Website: bh-photo
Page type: payment
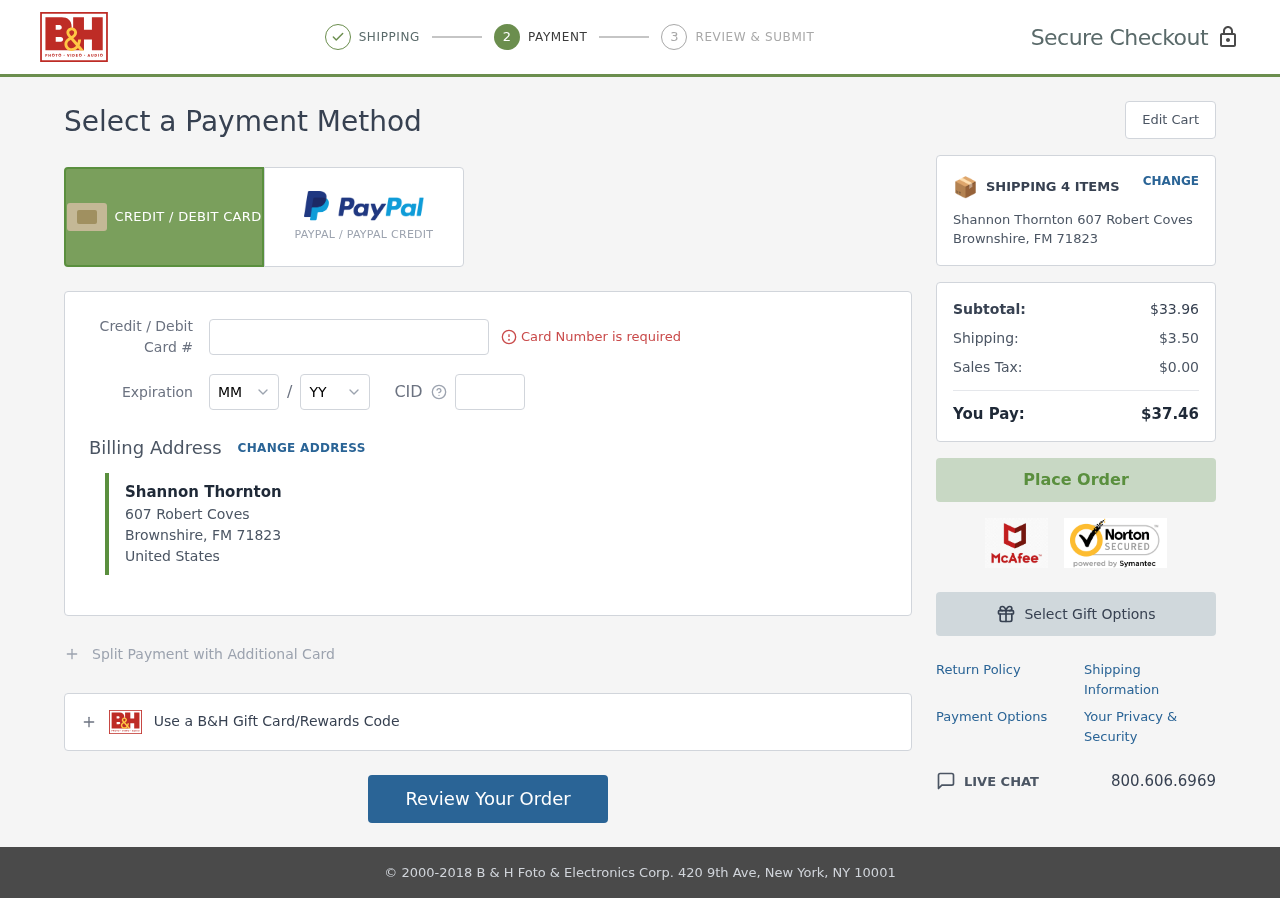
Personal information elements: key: PII_CARD_CVV
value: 108
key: PII_CARD_EXPIRY_MONTH
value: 06
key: PII_CARD_EXPIRY_YEAR
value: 26
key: PII_CARD_NUMBER
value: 6011 7184 0920 1358
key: PII_CITY
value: Brownshire
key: PII_COUNTRY
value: United States
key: PII_FULLNAME
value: Shannon Thornton
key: PII_POSTCODE
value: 71823
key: PII_STATE_ABBR
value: FM
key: PII_STREET
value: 607 Robert Coves
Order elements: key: ORDER_NUM_ITEMS
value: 4
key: ORDER_SUBTOTAL
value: $33.96
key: ORDER_SHIPPING_COST
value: $3.50
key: ORDER_TAX
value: $0.00
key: ORDER_TOTAL
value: $37.46